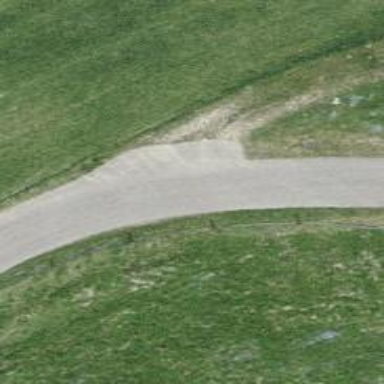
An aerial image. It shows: Service road with high-quality grade 1 track surface.